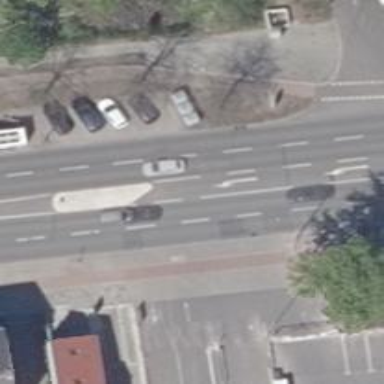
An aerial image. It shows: Primary highway with asphalt surface. There is cycle track on the right side.